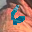
Label: 6